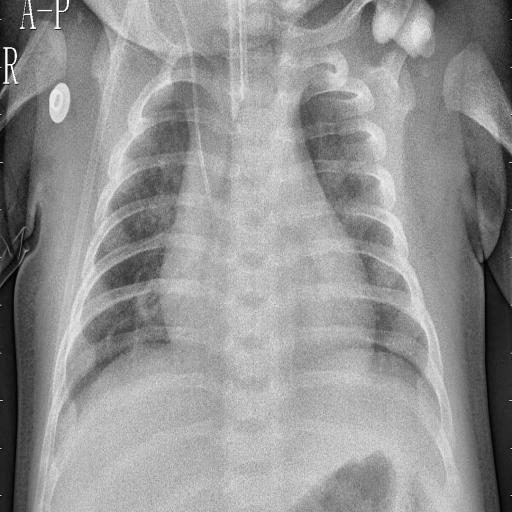
Finding: PNEUMONIA